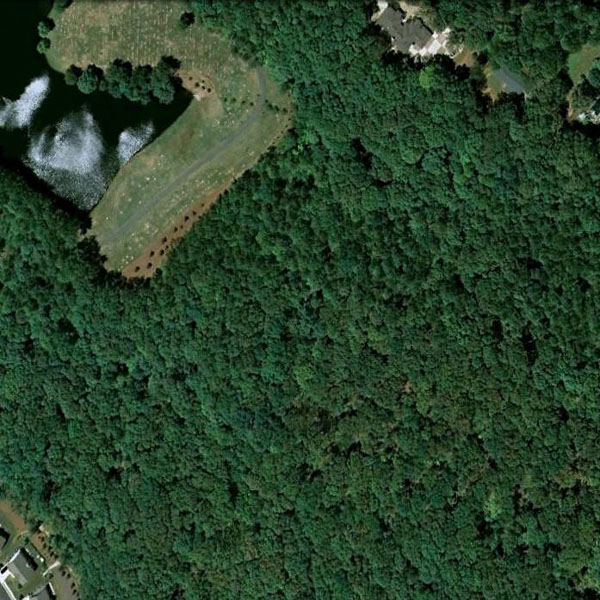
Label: Forest